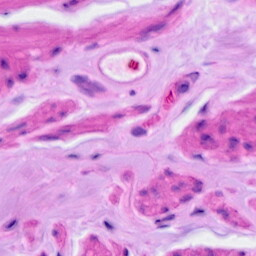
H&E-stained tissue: Ovarian